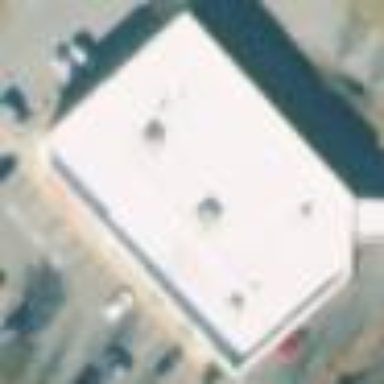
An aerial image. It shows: Building.